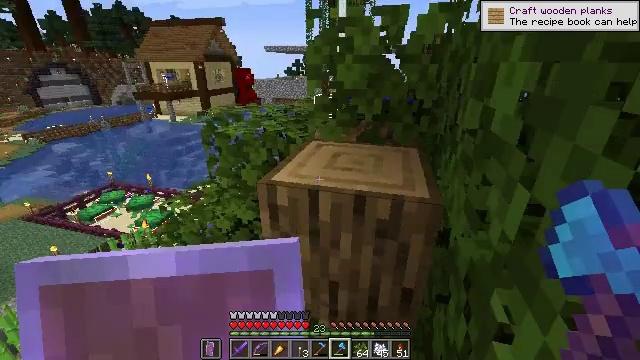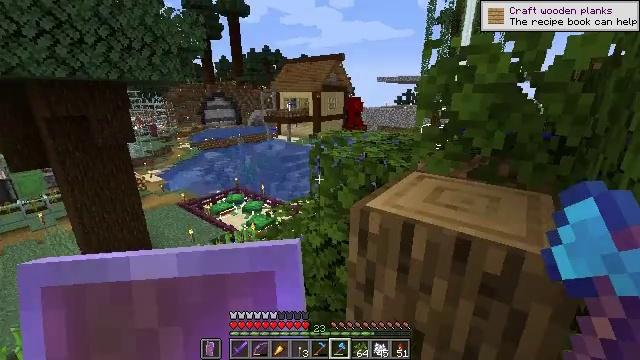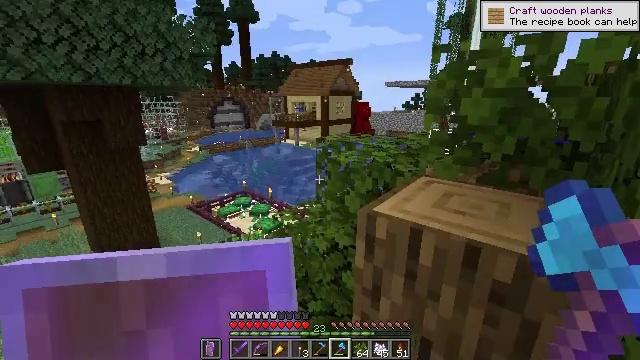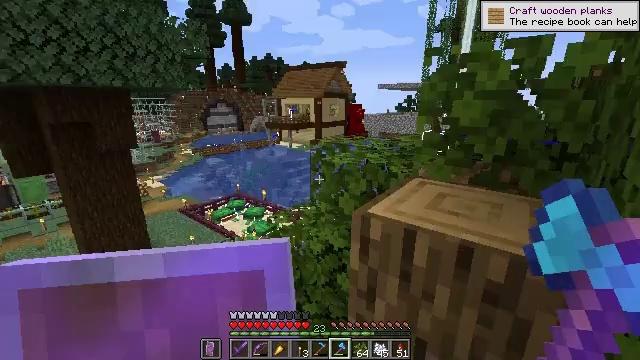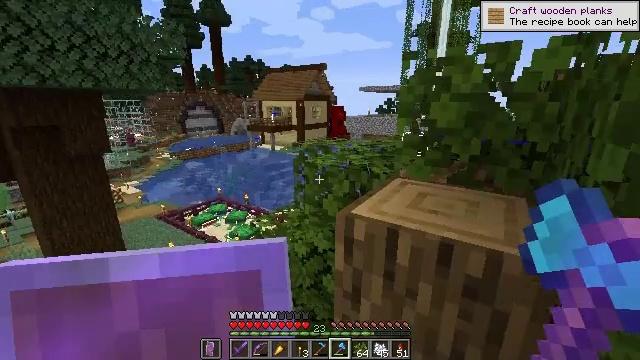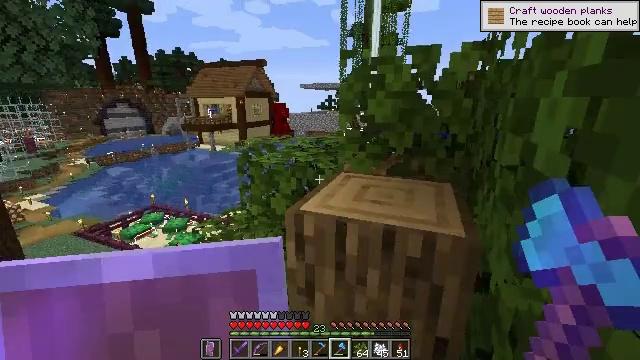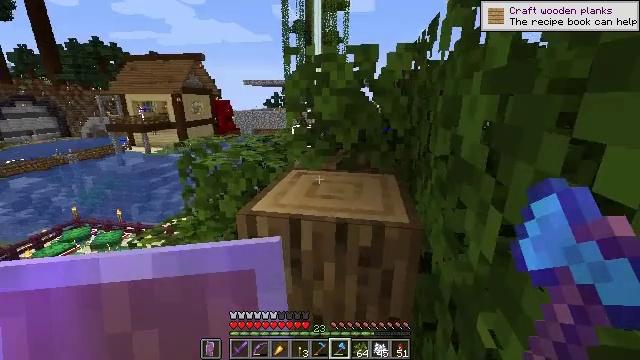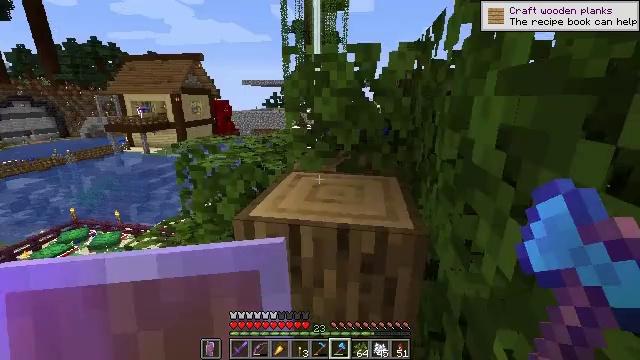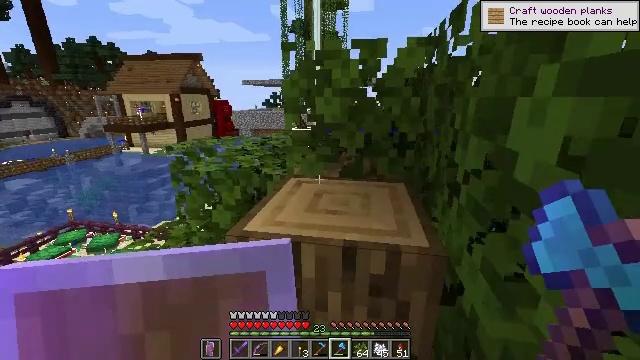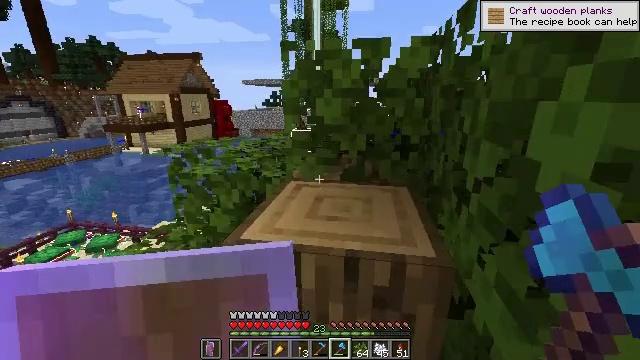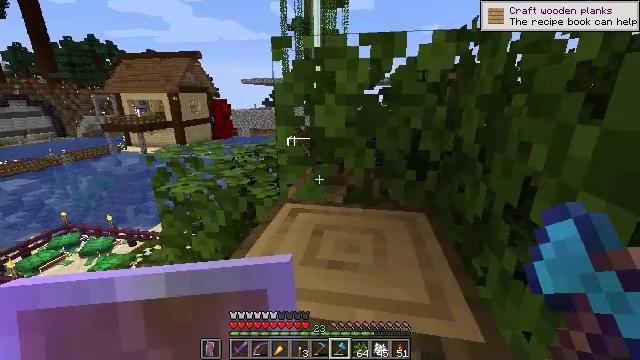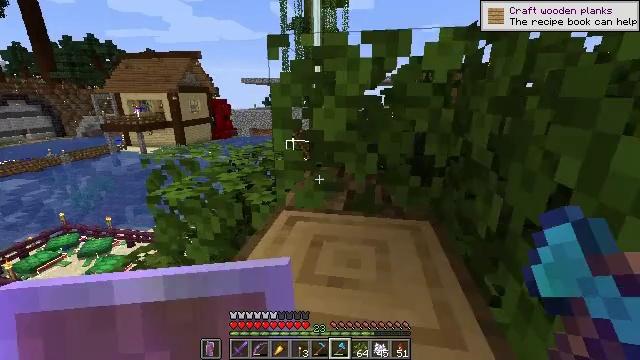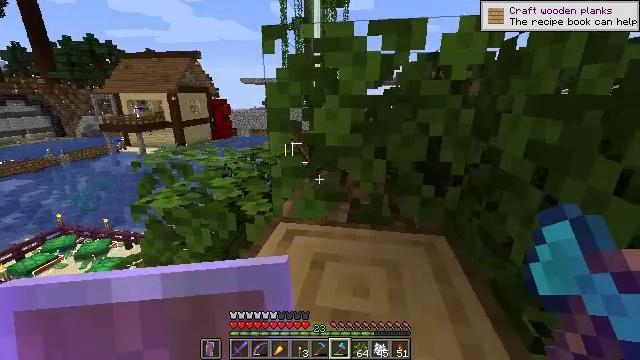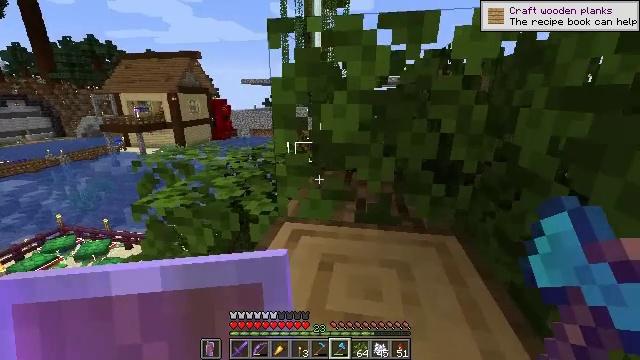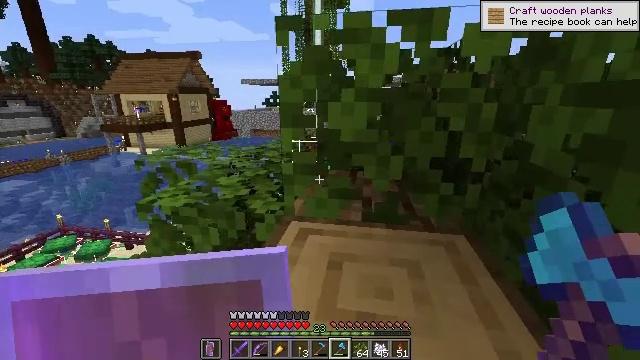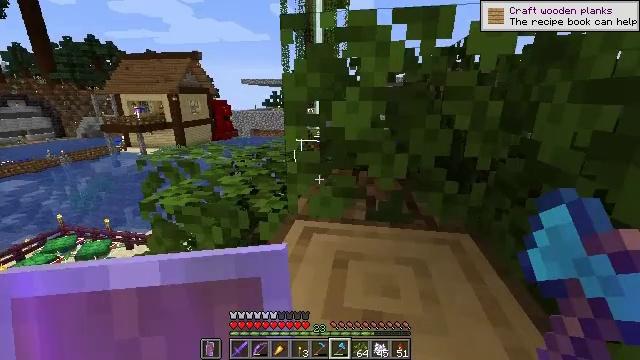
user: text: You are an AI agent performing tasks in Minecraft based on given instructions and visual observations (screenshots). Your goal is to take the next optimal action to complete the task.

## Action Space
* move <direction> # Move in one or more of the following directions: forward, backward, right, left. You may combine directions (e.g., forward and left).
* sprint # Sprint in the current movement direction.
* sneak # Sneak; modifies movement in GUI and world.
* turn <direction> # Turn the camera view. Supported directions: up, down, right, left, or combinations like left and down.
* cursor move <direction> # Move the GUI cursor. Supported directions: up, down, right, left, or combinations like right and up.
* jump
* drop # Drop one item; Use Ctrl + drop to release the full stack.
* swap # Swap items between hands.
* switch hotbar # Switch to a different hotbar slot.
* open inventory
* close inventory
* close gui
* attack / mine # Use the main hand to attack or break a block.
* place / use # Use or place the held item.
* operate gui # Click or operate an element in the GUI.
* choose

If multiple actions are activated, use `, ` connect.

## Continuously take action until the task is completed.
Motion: motion action
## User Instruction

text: Mine oak leaves.
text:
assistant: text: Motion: turn left and up
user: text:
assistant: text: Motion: turn left
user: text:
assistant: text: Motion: turn right
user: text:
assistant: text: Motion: turn right
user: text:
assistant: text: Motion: turn right
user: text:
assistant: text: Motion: turn right
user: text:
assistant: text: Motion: move forward
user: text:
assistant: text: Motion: move forward
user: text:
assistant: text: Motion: move forward
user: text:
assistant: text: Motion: move forward
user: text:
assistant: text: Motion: move forward
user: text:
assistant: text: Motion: move forward
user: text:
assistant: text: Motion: move forward
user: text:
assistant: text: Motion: move forward
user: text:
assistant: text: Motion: no_op
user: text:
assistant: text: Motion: no_op
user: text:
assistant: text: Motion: no_op
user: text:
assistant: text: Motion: turn right
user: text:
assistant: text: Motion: turn right
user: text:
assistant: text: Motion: turn right
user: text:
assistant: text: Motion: no_op
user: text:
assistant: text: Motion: no_op
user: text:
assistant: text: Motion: no_op
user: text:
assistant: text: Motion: no_op
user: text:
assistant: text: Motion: no_op
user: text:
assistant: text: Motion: no_op
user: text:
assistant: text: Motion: turn up
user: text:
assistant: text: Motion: turn right and up
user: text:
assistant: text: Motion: turn right and up
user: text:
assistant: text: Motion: attack / mine